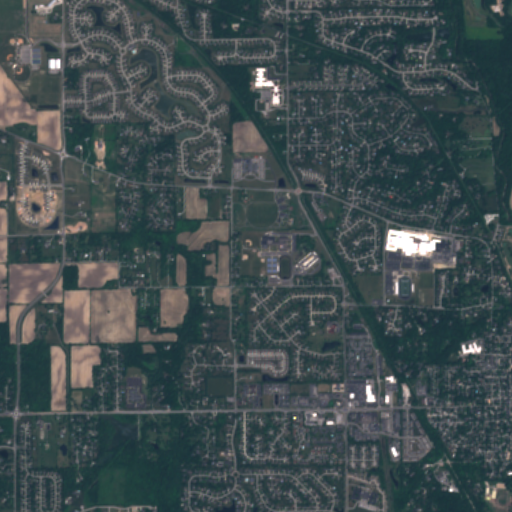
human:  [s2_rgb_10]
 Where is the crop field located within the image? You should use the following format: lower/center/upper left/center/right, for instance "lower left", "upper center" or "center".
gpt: The crop field is located in the left of the image.
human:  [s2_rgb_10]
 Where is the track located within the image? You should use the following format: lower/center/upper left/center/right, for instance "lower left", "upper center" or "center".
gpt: The track is located in the center right of the image.
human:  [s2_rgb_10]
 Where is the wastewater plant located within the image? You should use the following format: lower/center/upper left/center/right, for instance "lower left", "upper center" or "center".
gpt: The wastewater plant is located in the lower right of the image.
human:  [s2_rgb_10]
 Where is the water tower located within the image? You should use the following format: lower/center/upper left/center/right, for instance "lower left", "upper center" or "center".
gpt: The water tower is located in the center right of the image.
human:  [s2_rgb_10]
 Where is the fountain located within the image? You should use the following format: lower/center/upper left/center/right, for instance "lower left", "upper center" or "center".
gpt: The fountain is located in the lower center of the image.
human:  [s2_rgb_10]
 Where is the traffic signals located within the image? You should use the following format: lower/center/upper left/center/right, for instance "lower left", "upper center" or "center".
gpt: The traffic signals is located in the lower right of the image.
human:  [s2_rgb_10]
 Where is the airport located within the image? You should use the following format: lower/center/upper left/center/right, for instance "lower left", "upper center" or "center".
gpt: There is no airport in the image.